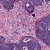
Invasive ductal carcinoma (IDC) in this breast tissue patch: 0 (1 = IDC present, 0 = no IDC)